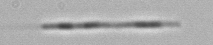
Label: Leptocylindrus